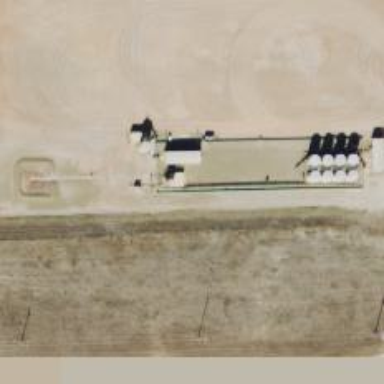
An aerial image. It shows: Storage tank that is man-made.